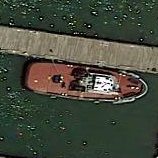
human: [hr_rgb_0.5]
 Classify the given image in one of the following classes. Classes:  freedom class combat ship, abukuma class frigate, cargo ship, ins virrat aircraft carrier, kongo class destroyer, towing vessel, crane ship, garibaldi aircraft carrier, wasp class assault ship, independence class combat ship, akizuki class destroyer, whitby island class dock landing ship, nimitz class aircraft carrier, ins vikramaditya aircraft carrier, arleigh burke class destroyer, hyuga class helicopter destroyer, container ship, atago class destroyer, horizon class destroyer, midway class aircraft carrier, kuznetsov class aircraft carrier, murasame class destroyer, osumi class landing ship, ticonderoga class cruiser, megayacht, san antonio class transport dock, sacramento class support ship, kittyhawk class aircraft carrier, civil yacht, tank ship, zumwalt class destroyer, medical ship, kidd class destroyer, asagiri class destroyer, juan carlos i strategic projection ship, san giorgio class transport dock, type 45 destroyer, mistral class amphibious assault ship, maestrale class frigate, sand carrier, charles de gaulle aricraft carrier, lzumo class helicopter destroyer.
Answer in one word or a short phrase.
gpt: Towing vessel